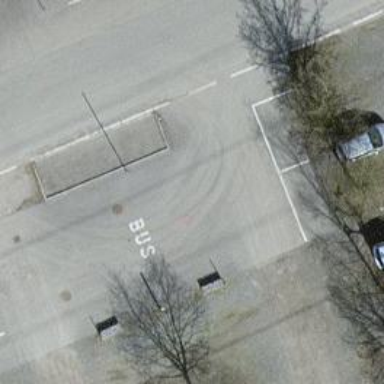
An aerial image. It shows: Asphalt service road.